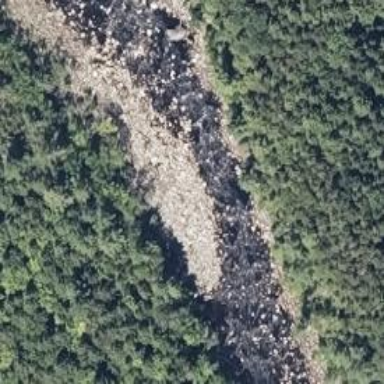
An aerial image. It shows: Majestic waterfall cascading down cliff.